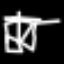
Label: pants